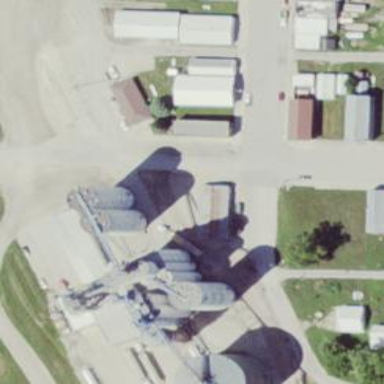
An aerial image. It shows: Silo.